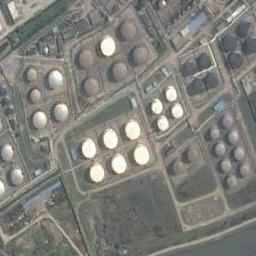
Label: storage tanks